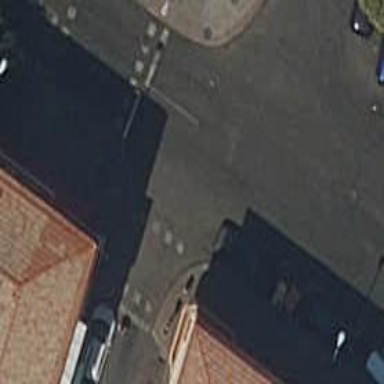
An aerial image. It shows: Asphalt footway with uncontrolled crossing. The crossing has markings.